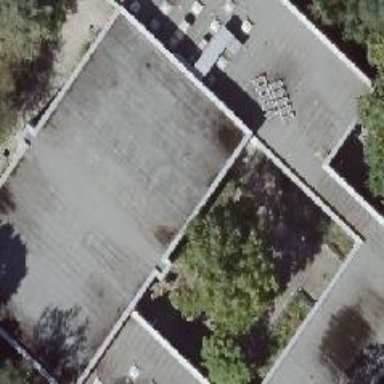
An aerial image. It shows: School building.